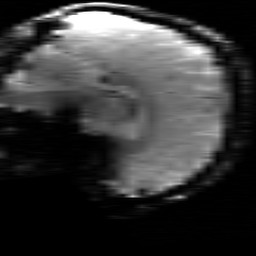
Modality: T2starw
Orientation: sagittal
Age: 27
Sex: male
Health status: healthy
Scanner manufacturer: siemens
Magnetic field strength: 3 T
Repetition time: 0.7 s
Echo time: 0.02 s